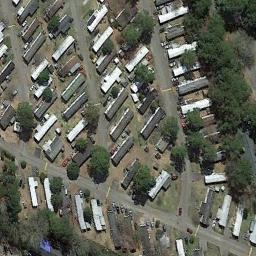
Label: residential